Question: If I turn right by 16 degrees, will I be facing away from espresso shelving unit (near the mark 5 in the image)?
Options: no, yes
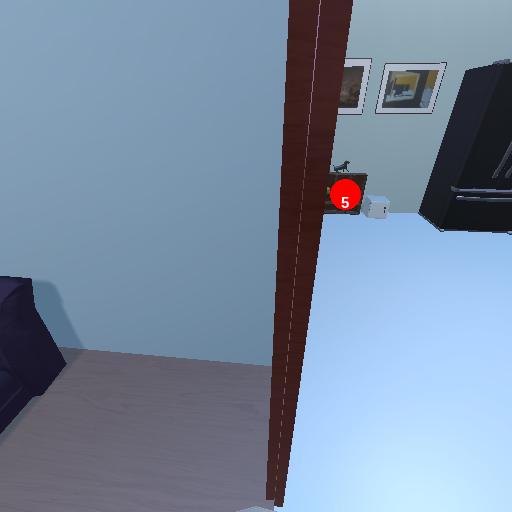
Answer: no